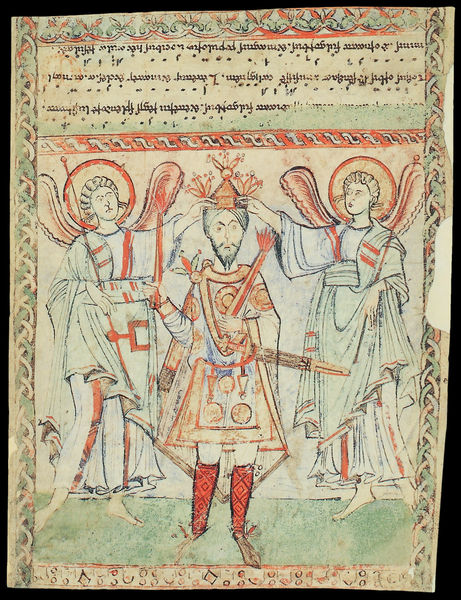
Titel: Exultetrolle, Fragment in 20 Stücken
Standort: Herkunft: Benevent (EU - I - Kampanien)
Institution: Bibliotheca Apostolica Vaticana
Schlagwörter: blau, flügel, mann, gelb, grün, bunt, mitte, weiss, zeichnung, rot, ornament, bart, rahmen, figur, gewand, mantel, krone, engel, füße, schrift, zwei, kaiser, könig, soldaten, strumpf, strümpfe, schild, buch, schwert, text, koloriert, aufsetzen, ritter, buchseite, pergament, heiligenschein, mittelalter, krönung, zentrum, heilige, handschrift, lied, zepter, hebräisch, buchmalerei, alexander, buchschmuck, schwet, missale, messbuch, t, flügelheiligenschein